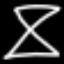
Label: hourglass